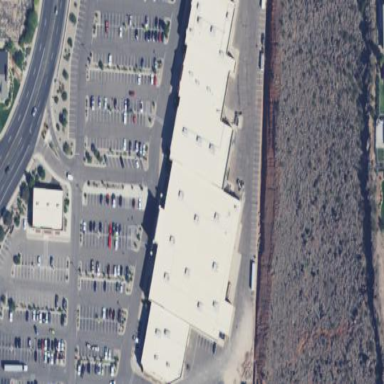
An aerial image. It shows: Retail building that is part of mall.